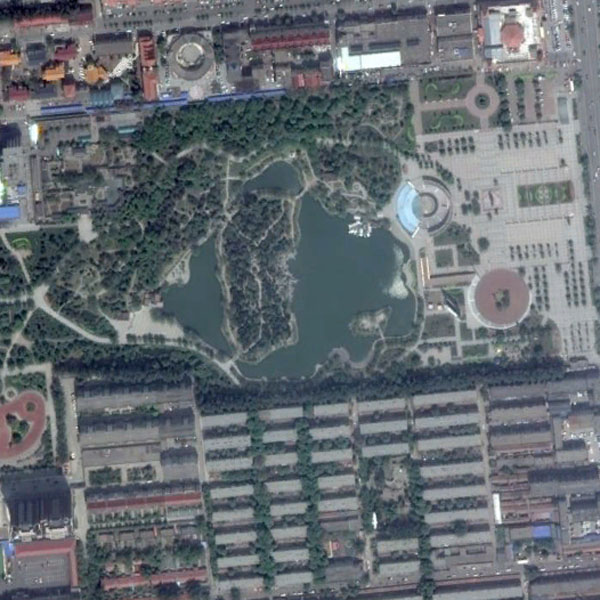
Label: Park